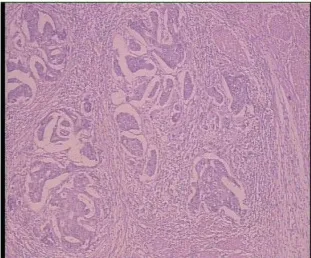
(B) Postoperative pathological results, the Becker tumor regression grading showed grade 1b (living tumor cells accounted for less than 10% of the original focus area). The postoperative pathological stage of this patient was ypT2N3aM0.
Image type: pathology (h&e)